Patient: sex F, age 74
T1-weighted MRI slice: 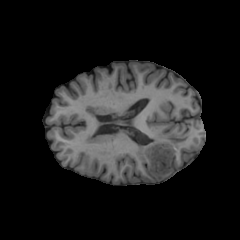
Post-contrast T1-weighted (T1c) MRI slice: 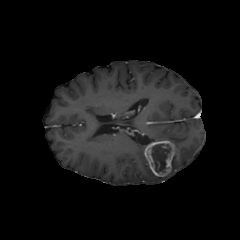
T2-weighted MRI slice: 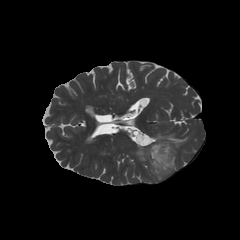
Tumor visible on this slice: yes
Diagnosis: Glioblastoma, IDH-wildtype
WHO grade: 4